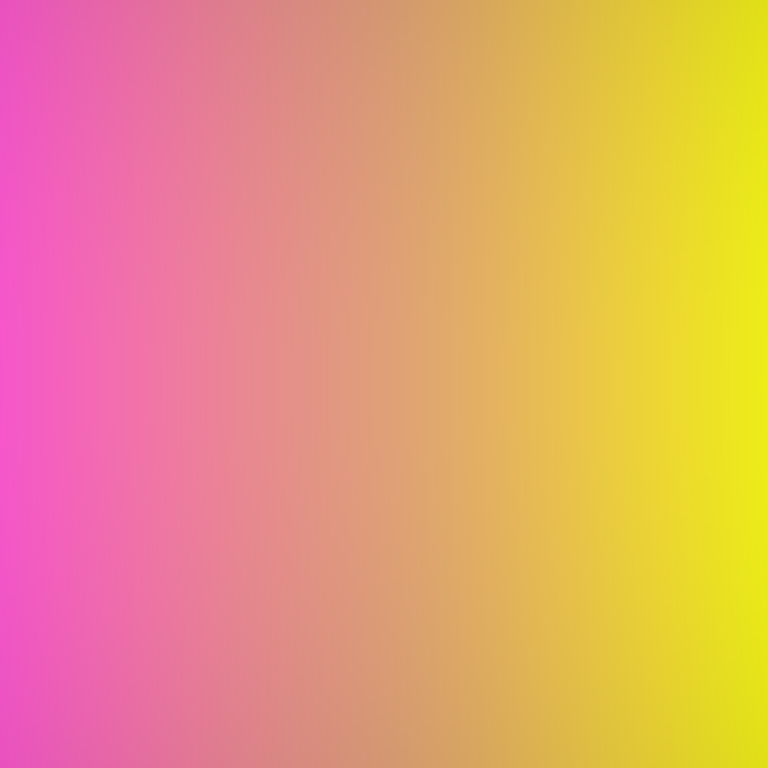
Abstract light effect, smooth gradient from pink to yellow, warm atmosphere, soft glow, no room, no furniture, no objects.